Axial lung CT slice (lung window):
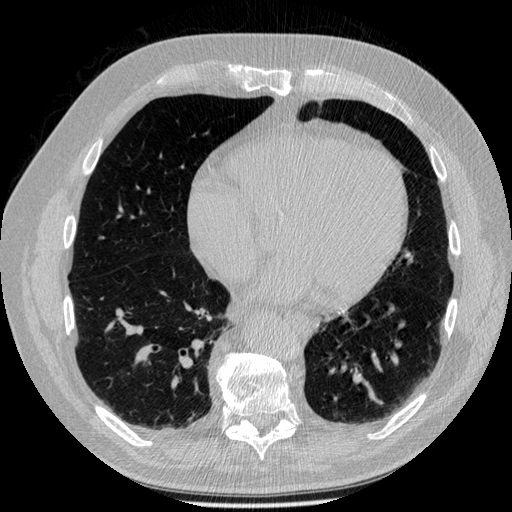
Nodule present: no